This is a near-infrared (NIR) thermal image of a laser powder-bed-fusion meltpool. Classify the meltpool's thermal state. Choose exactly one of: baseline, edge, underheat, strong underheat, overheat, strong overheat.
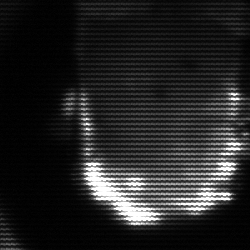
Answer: baseline